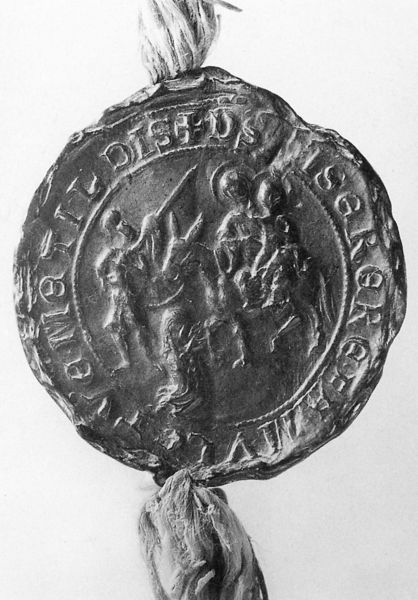
Titel: Siegel der Mechthild von Sayn mit Flucht nach Ägypten
Schlagwörter: mann, menschen, grau, schwarz, band, mensch, silber, schnur, drei, esel, pferd, stock, schrift, leine, tau, soldaten, inschrift, faden, foto, seil, geld, schwert, ritter, rom, römer, wachs, jesus, antik, krieger, heilige, siegel, heilig, maria, joseph, prägung, münze, latein